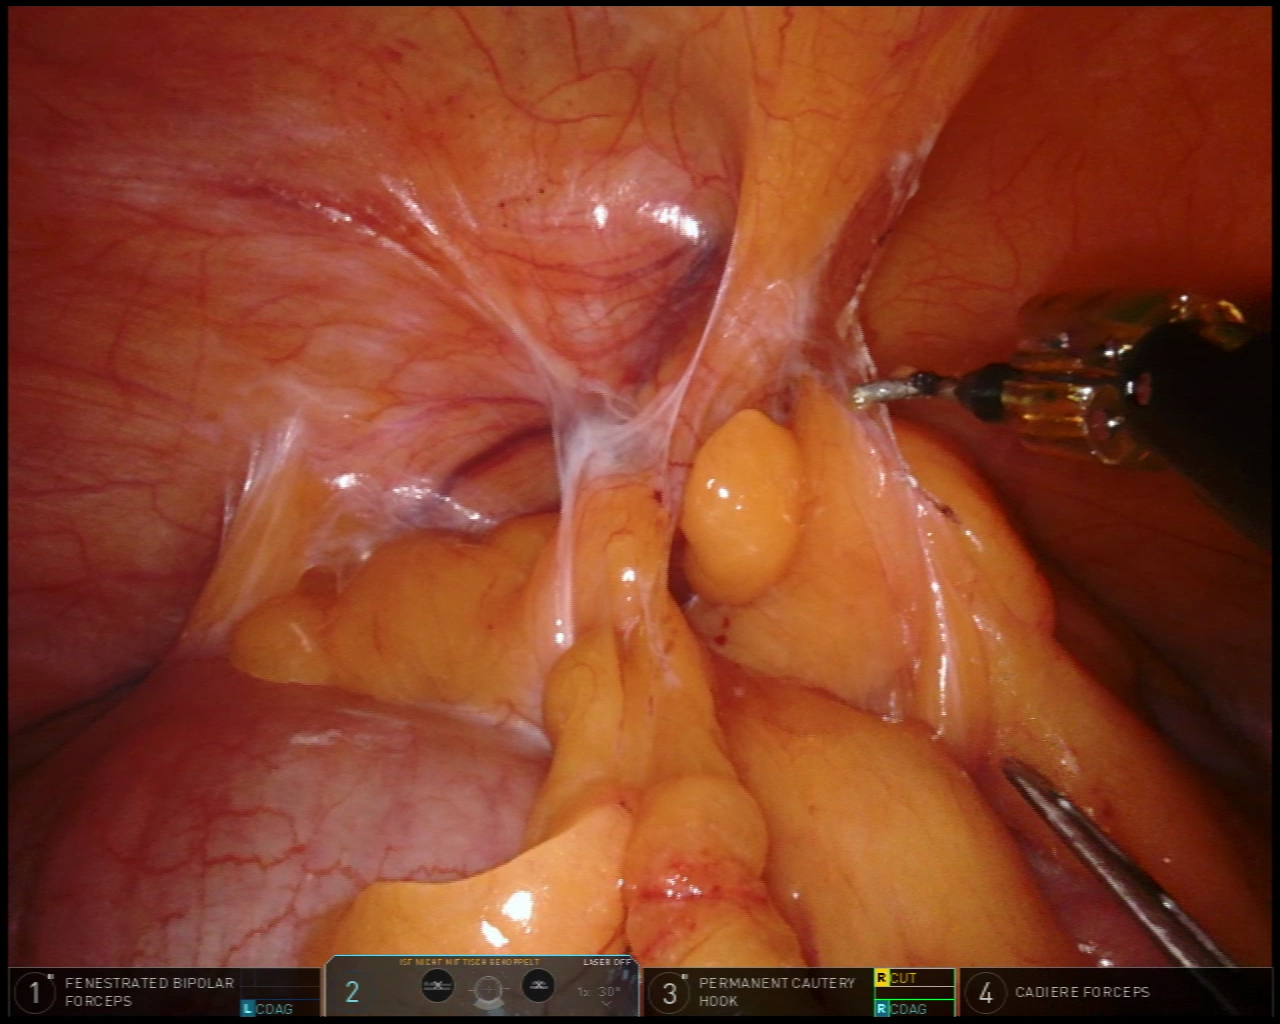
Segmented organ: colon
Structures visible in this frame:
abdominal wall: yes
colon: yes
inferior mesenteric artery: no
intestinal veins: no
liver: no
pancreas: no
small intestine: no
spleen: no
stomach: no
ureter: no
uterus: no
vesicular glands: no